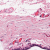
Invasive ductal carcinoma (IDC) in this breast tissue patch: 0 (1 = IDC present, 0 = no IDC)